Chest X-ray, PA view. Patient: 59 years old, sex F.
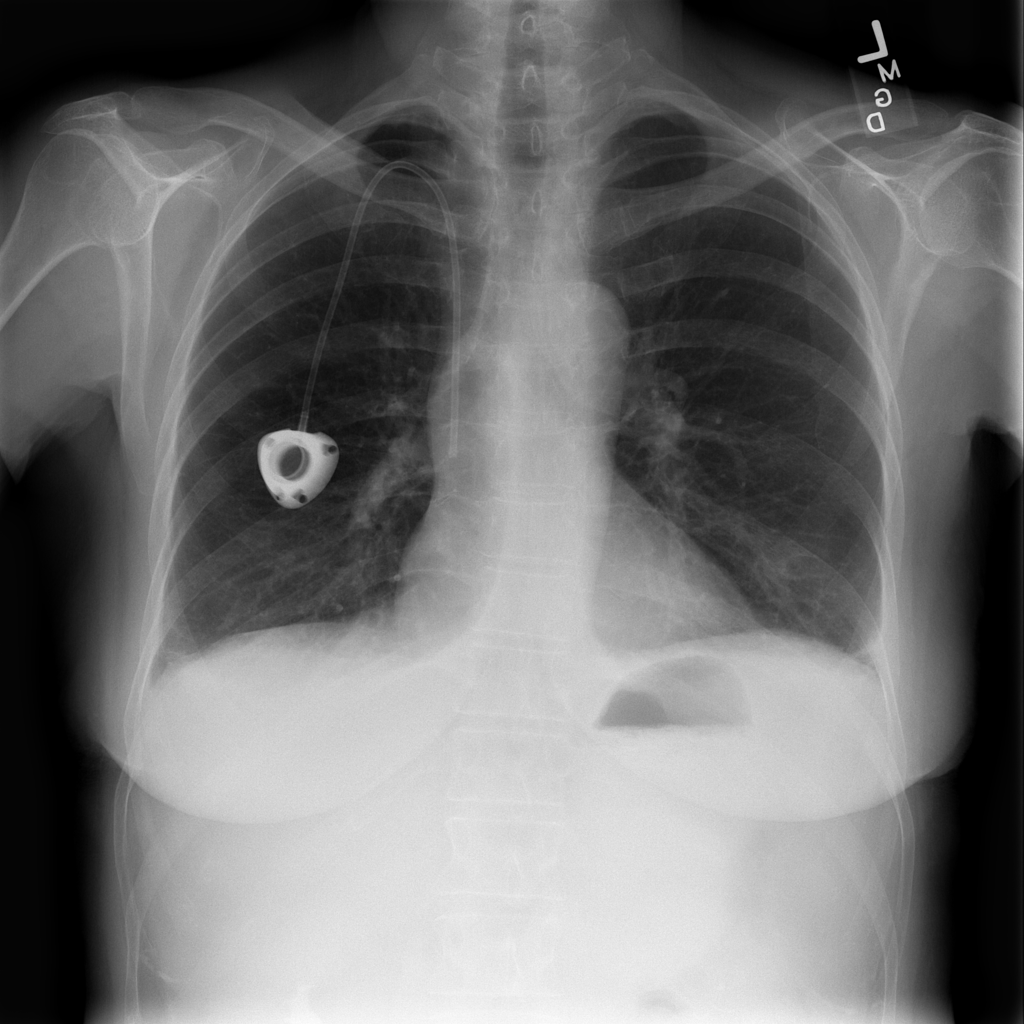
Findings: Atelectasis